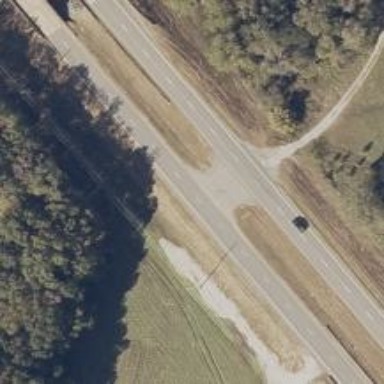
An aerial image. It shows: Asphalt trunk highway.